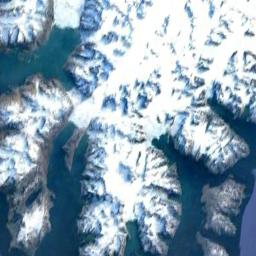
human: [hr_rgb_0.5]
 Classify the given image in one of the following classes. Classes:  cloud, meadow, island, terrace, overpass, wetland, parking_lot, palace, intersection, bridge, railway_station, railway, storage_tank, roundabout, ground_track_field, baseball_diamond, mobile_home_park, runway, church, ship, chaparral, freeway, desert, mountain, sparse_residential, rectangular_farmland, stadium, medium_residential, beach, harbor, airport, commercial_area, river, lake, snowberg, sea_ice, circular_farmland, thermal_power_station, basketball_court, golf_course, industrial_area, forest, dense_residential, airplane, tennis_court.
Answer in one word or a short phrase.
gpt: snowberg